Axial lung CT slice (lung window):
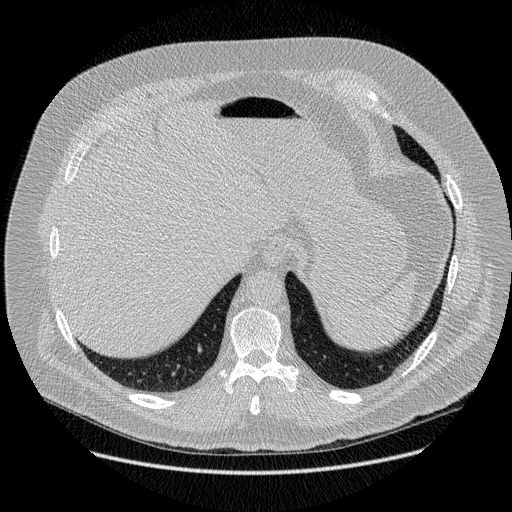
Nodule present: no